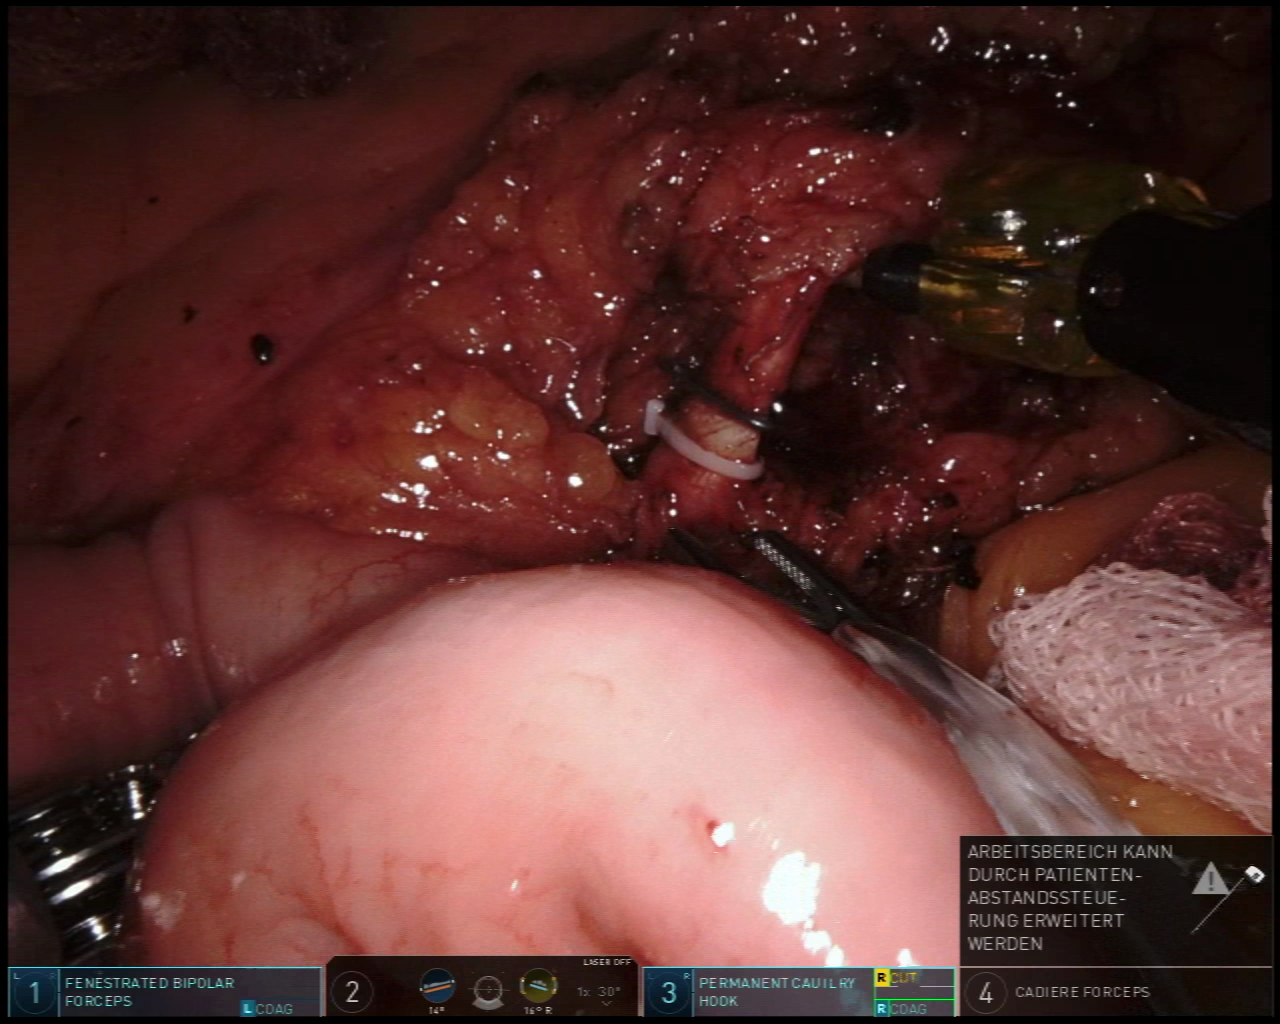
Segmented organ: small_intestine
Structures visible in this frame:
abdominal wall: no
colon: no
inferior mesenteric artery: yes
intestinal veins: no
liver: no
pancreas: no
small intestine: yes
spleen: no
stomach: no
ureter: no
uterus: no
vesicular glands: no